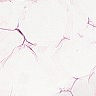
Metastatic tissue present: yes